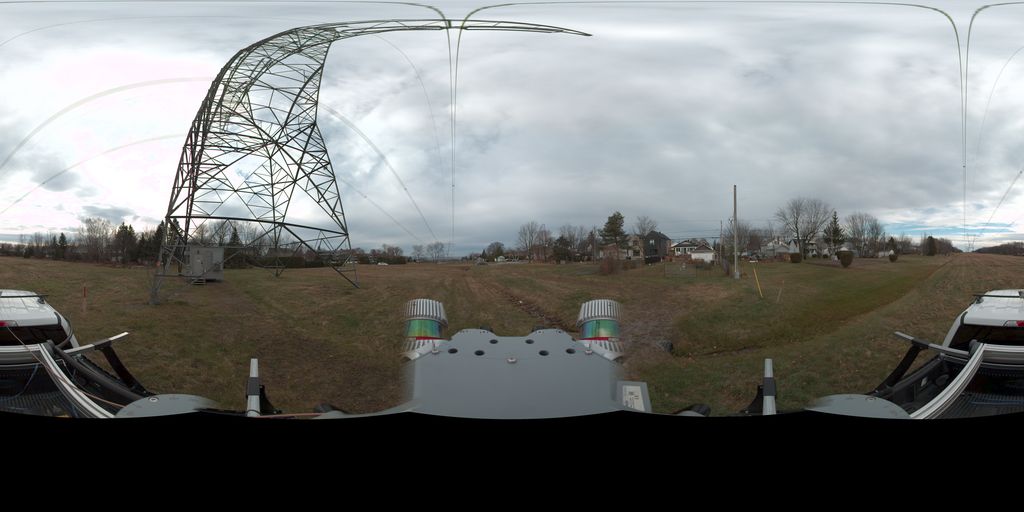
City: quebec_city